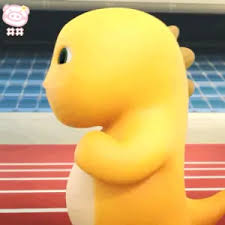
Label: nailong